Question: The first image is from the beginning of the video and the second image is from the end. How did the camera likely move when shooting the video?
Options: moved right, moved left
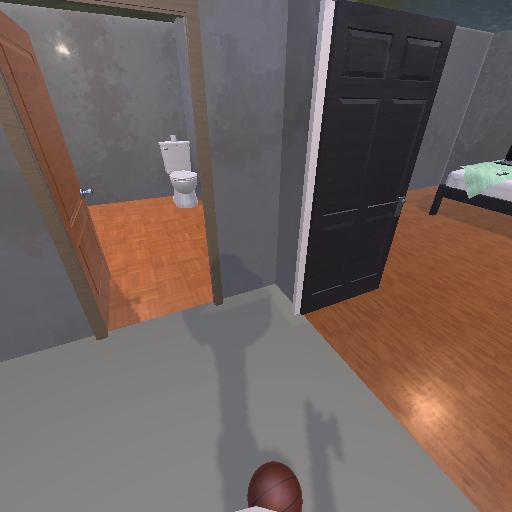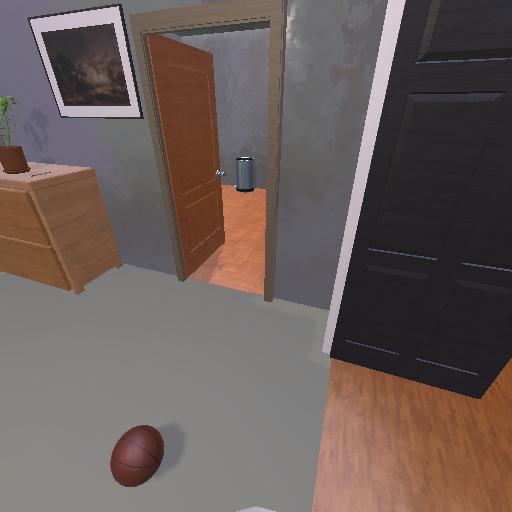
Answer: moved right